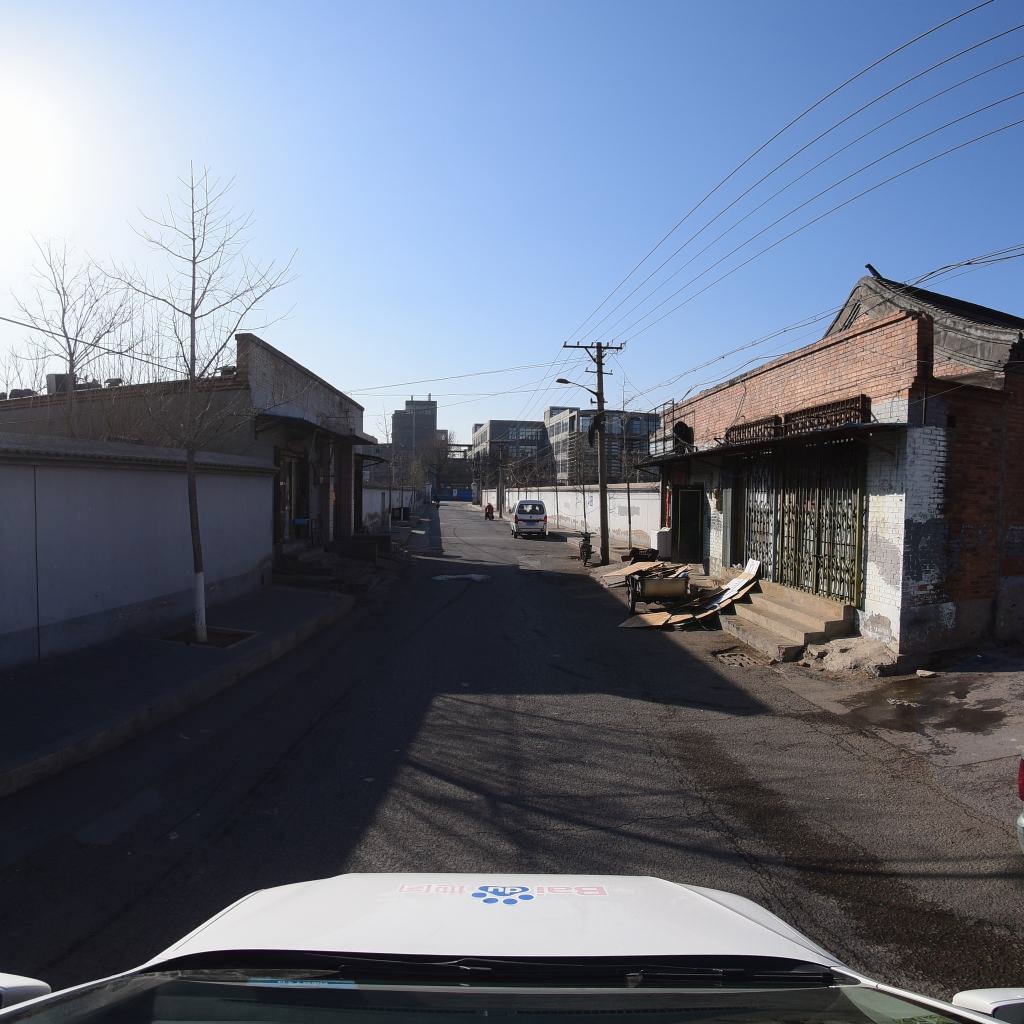
Region: Fengtai
Road damage annotations: longitudinal crack, longitudinal crack, longitudinal crack, transverse crack, pothole, longitudinal crack